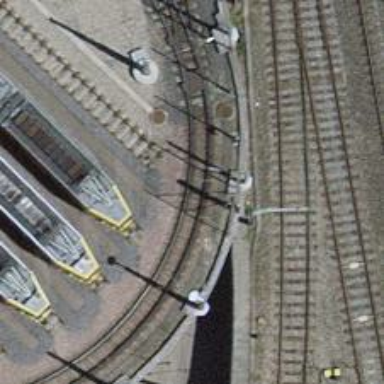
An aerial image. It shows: Tram railway running through service yard with electrified contact lines.